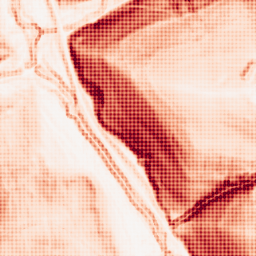
Category: morphological
Decomposition family: morphological_gradient
Decomposition parameters: size: 5
shape: square
Upsampling method: sinc_hamming
Upsampling parameters: scale: 8
kernel_size: 8
Upsampling scale: 8